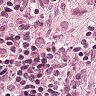
Metastatic tissue present: yes